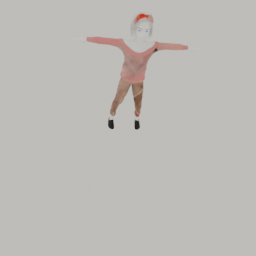
Label: people